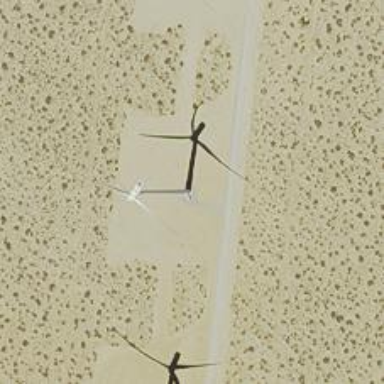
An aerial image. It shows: Wind generator powered by Vestas horizontal axis wind turbine.